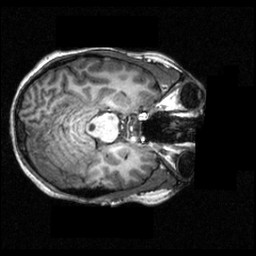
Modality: T1w
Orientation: axial
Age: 20
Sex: female
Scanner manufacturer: siemens
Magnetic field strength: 3.951 T
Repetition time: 1.5 s
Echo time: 0.00335 s